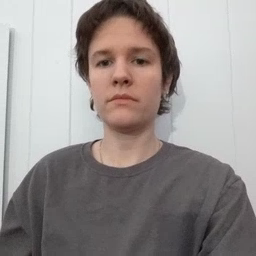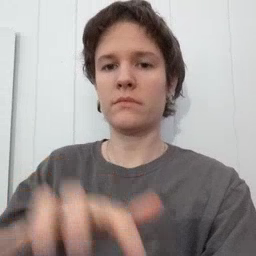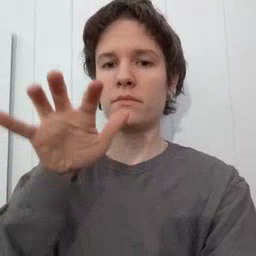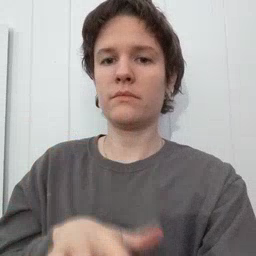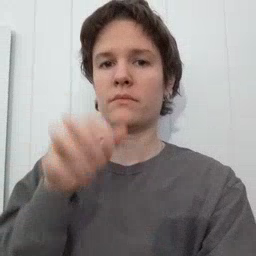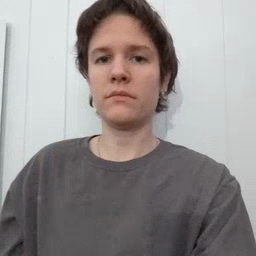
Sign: alligator